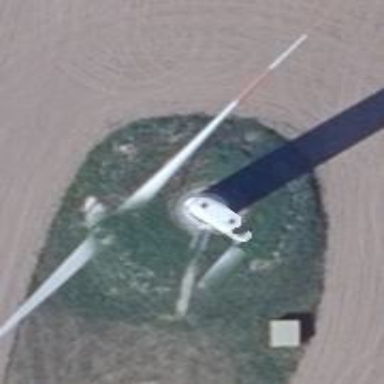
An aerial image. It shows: Wind turbine generating power.